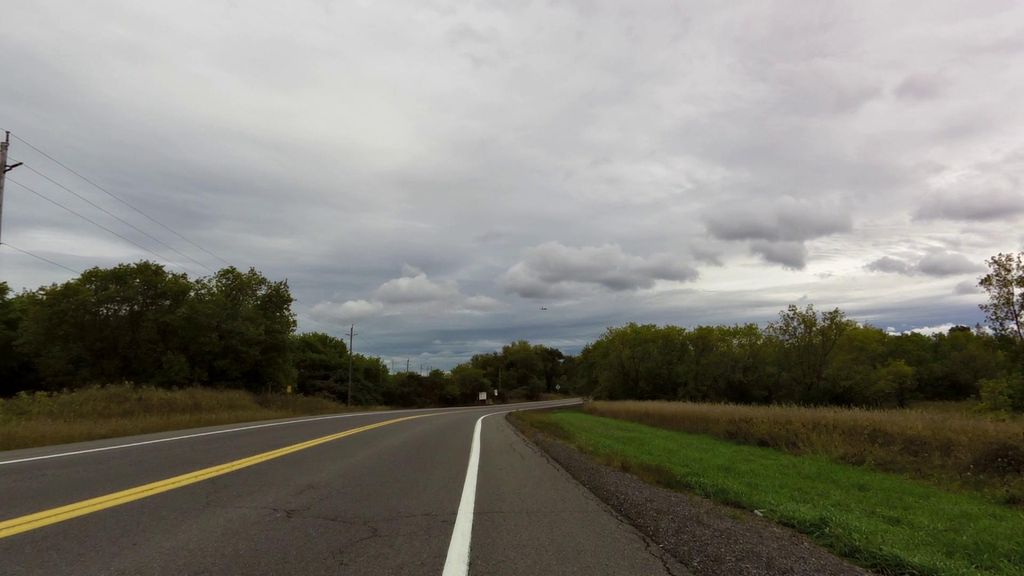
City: ottawa-gatineau